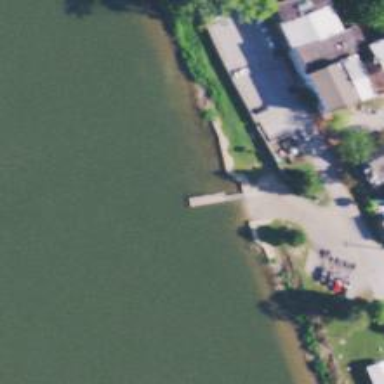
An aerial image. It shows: Slipway on leisure land.